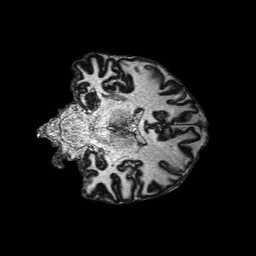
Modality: MP2RAGE
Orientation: coronal